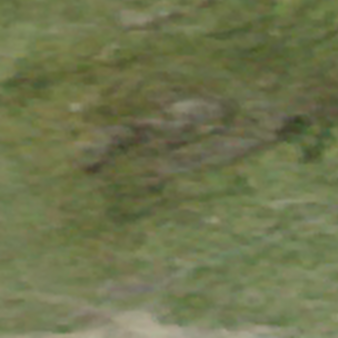
Label: other